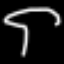
Label: mushroom